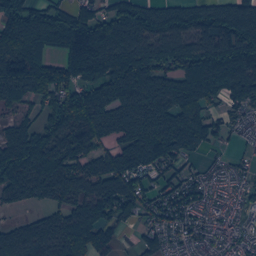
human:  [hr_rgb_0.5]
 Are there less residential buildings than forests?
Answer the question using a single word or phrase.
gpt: no

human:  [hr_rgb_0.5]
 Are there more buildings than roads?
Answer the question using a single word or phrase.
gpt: yes

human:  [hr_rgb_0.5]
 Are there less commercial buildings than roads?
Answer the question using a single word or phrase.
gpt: yes

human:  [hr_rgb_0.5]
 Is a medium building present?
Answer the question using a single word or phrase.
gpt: yes

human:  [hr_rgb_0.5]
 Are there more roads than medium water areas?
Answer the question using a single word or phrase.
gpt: yes

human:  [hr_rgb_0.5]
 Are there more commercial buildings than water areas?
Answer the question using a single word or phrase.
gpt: no

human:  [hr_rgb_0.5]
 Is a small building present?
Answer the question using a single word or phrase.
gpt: yes

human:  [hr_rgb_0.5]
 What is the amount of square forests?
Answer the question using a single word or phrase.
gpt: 0

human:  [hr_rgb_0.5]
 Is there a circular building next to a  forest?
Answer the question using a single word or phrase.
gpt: no

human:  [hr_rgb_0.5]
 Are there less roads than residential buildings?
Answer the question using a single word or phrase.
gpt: yes

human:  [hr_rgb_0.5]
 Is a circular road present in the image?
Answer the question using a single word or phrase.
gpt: no

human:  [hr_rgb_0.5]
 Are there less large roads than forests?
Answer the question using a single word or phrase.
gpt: yes

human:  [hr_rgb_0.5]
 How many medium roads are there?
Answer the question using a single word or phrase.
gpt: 0

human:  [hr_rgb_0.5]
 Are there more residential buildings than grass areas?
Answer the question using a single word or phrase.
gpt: yes

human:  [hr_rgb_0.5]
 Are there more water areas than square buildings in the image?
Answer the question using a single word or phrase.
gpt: no

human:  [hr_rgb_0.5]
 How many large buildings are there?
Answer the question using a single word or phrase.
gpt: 0

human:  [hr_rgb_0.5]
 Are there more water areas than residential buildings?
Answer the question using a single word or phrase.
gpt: no

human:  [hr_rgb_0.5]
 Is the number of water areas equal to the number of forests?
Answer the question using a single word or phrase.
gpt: no

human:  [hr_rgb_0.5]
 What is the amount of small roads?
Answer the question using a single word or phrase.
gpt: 604

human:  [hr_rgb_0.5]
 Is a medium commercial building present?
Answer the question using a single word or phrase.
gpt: yes

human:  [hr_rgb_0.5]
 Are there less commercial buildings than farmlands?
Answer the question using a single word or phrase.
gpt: yes

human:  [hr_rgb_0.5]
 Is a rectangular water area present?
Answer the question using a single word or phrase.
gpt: yes

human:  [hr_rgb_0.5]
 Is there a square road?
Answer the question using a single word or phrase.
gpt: no

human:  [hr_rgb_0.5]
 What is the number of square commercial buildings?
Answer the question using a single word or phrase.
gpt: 0

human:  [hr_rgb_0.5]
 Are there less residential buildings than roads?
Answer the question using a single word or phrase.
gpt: no

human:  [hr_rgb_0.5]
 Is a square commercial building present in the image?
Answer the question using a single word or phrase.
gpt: no

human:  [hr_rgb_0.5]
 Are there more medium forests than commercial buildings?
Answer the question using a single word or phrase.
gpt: yes

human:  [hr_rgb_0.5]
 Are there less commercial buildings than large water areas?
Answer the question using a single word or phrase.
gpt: no

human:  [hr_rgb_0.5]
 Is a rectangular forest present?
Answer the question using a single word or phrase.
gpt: yes

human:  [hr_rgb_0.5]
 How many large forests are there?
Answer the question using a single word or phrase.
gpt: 204

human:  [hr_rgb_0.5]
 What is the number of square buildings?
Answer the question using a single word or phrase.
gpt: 0

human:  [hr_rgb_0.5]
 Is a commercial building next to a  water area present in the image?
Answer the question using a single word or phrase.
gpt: yes

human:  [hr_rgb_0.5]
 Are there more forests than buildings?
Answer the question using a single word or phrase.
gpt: no

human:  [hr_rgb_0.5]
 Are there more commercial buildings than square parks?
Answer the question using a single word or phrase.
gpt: yes

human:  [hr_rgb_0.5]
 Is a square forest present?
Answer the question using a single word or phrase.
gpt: no

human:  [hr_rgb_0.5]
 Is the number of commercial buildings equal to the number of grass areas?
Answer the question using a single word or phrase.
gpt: no